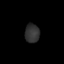
Tissue: lung
Cell type: Epithelial cells
Senescence score: 0.5955
Nuclear area (px): 268
Mean DAPI intensity: 49.082